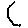
Label: hexagon